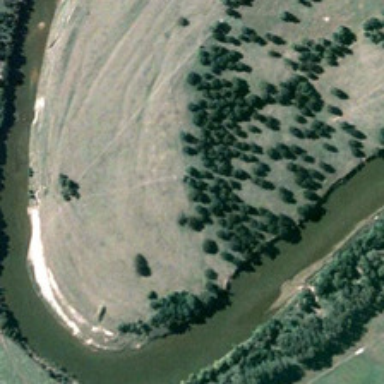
Many green trees and meadows are in two sides of a curved river .